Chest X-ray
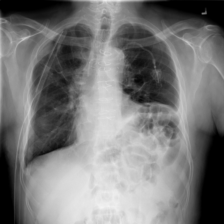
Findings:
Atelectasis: negative
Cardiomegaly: negative
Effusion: positive
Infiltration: negative
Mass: negative
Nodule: negative
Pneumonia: negative
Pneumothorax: positive
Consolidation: negative
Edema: negative
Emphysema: negative
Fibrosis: negative
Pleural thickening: negative
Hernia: negative